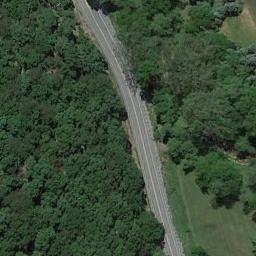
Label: freeway